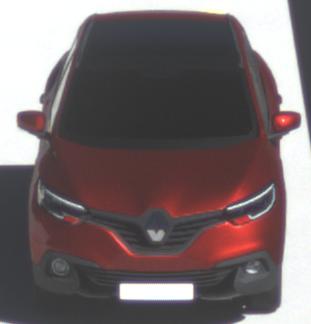
Make: Renault
Model: Kadjar ENERGY TCe 130
Detailed model: Kadjar
Model produced from: 2015/05
Model produced until: 2018/08
Doors: 5
Color: red
Road condition: dry road
Daytime: midday
Contrast: high contrast